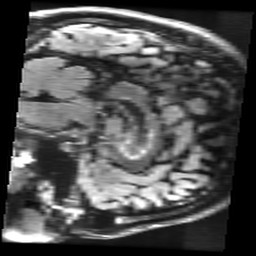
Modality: FLAIR
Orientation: sagittal
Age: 22
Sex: male
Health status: healthy
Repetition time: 12 s
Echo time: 0.09782 s